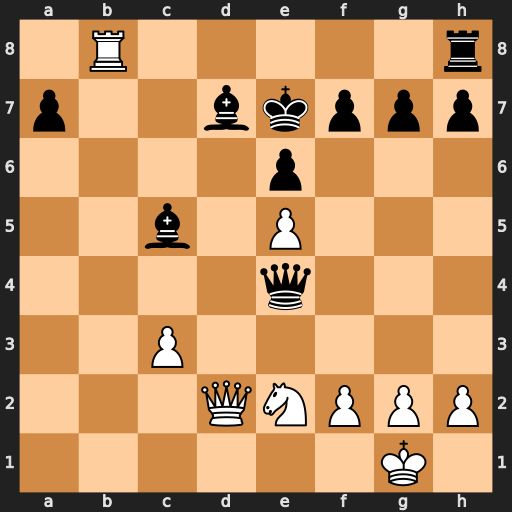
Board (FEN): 1R5r/p2bkppp/4p3/2b1P3/4q3/2P5/3QNPPP/6K1
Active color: w
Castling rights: -
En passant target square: -
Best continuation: Qg5+ f6 Qxg7#